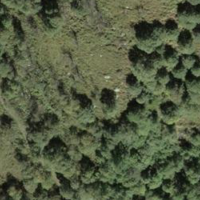
EUNIS habitat code: 41
Species observed at this site:
Pinus strobus